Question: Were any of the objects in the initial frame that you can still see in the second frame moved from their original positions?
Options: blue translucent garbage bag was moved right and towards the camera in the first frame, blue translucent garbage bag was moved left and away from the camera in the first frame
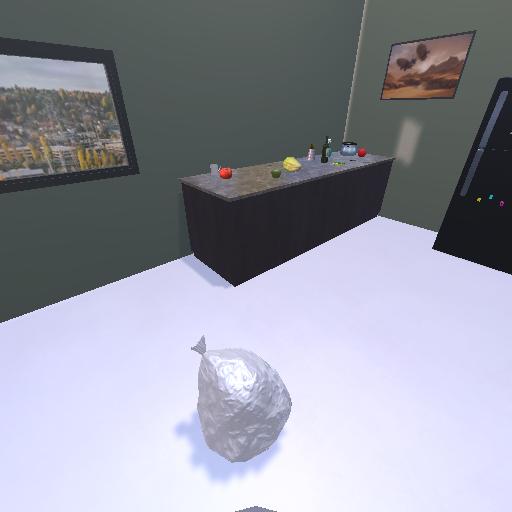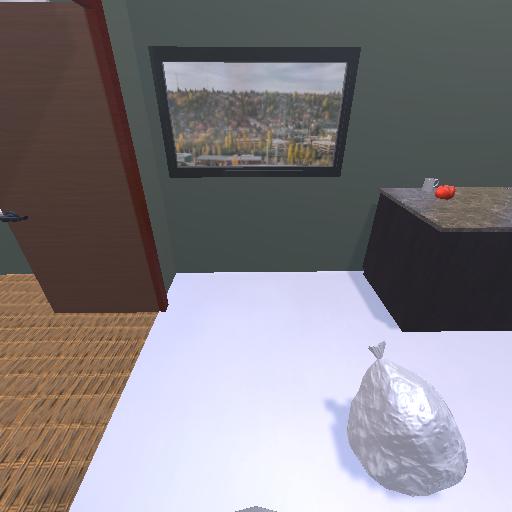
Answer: blue translucent garbage bag was moved right and towards the camera in the first frame